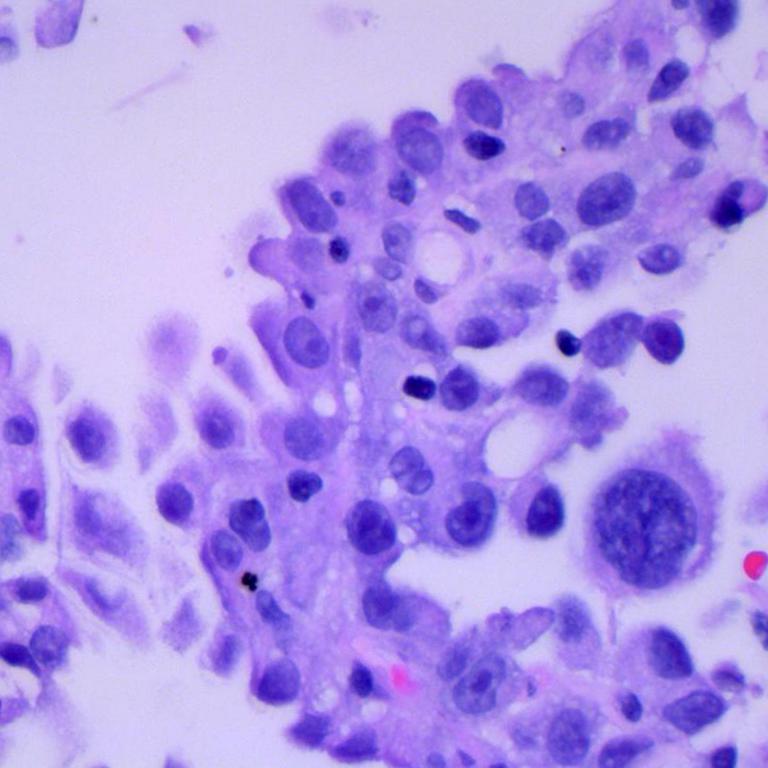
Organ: lung
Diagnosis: adenocarcinomas